Question: i want to write a page that will traverse a specified directory.... and get all the files in that directory...
in my case the directory will only contain images and display the images with their links...
something like this

p.s. the directory will not be user input.. it will be same directory always...
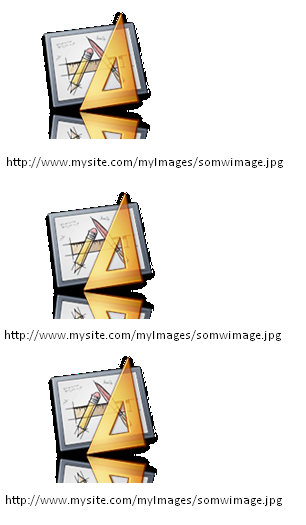
Answer: '''
/**
* function get files
* @param $path string = path to fine files in
* @param $accept array = array of extensions to accept
* @param currentLevel = 0, stopLevel = 0
* @return array of madmanFile objects, but you can modify it to
* return whatever suits your needs.
*/
public static function getFiles( $path = '.', $accept, $currentLevel = 0, $stopLevel = 0){
$path = trim($path); //trim whitespcae if any
if(substr($path,-1)=='/'){$path = substr($path,0,-1);} //cutoff the last "/" on path if provided
$selectedFiles = array();
try{
//ignore these files/folders
$ignoreRegexp = "/\.(T|t)rash/";
$ignore = array( 'cgi-bin', '.', '..', '.svn');
$dh = @opendir( $path );
//Loop through the directory
while( false !== ( $file = readdir( $dh ) ) ){
// Check that this file is not to be ignored
if( !in_array( $file, $ignore ) and !preg_match($ignoreRegexp,$file)){
$spaces = str_repeat( ' ', ( $currentLevel * 4 ) );
// Its a directory, so we need to keep reading down...
if( is_dir( "$path/$file" ) ){
//merge current selectFiles array with recursion return which is
//another array of selectedFiles
$selectedFiles = array_merge($selectedFiles,MadmanFileManager::getFiles( "$path/$file", $accept, ($currentLe$
} else{
$info = pathinfo($file);
if(in_array($info['extension'], $accept)){
$selectedFiles[] = new MadmanFile($info['filename'], $info['extension'], MadmanFileManager::getSize($
}//end if in array
}//end if/else is_dir
}
}//end while
closedir( $dh );
// Close the directory handle
}catch (Exception $e){
echo 'Caught exception: ', $e->getMessage(), "
";
}
return $selectedFiles;
}
'''